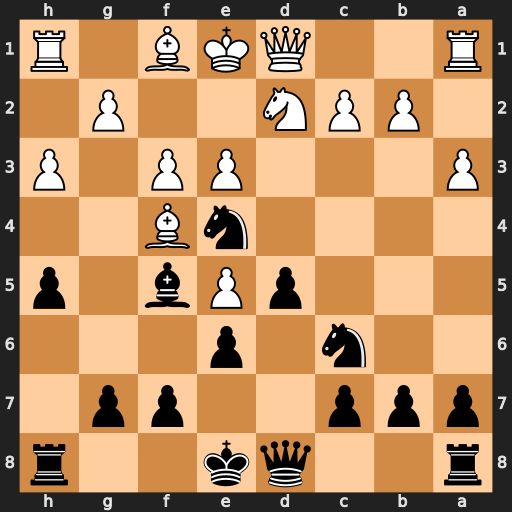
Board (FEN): r2qk2r/ppp2pp1/2n1p3/3pPb1p/4nB2/P3PP1P/1PPN2P1/R2QKB1R
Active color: b
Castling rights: KQkq
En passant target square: -
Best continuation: Qh4+ g3 Nxg3 Bxg3 Qxg3+